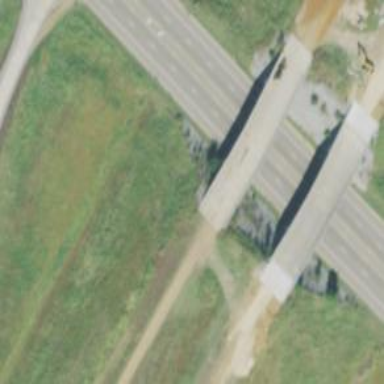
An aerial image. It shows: Bridge.